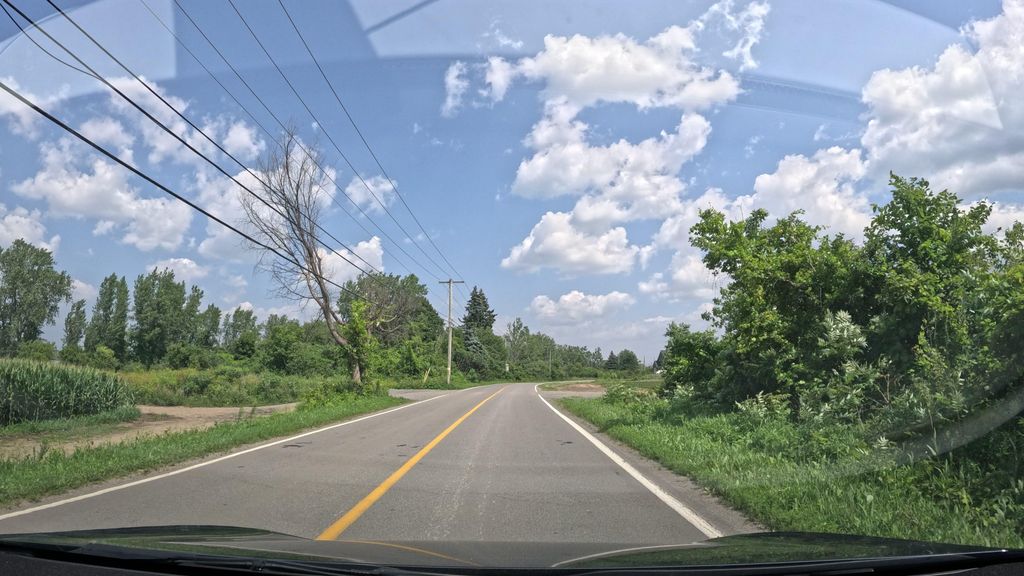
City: montreal